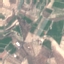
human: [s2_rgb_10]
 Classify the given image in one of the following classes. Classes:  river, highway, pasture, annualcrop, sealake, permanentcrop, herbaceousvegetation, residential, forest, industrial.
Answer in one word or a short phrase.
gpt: PermanentCrop